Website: apple
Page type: billing-address
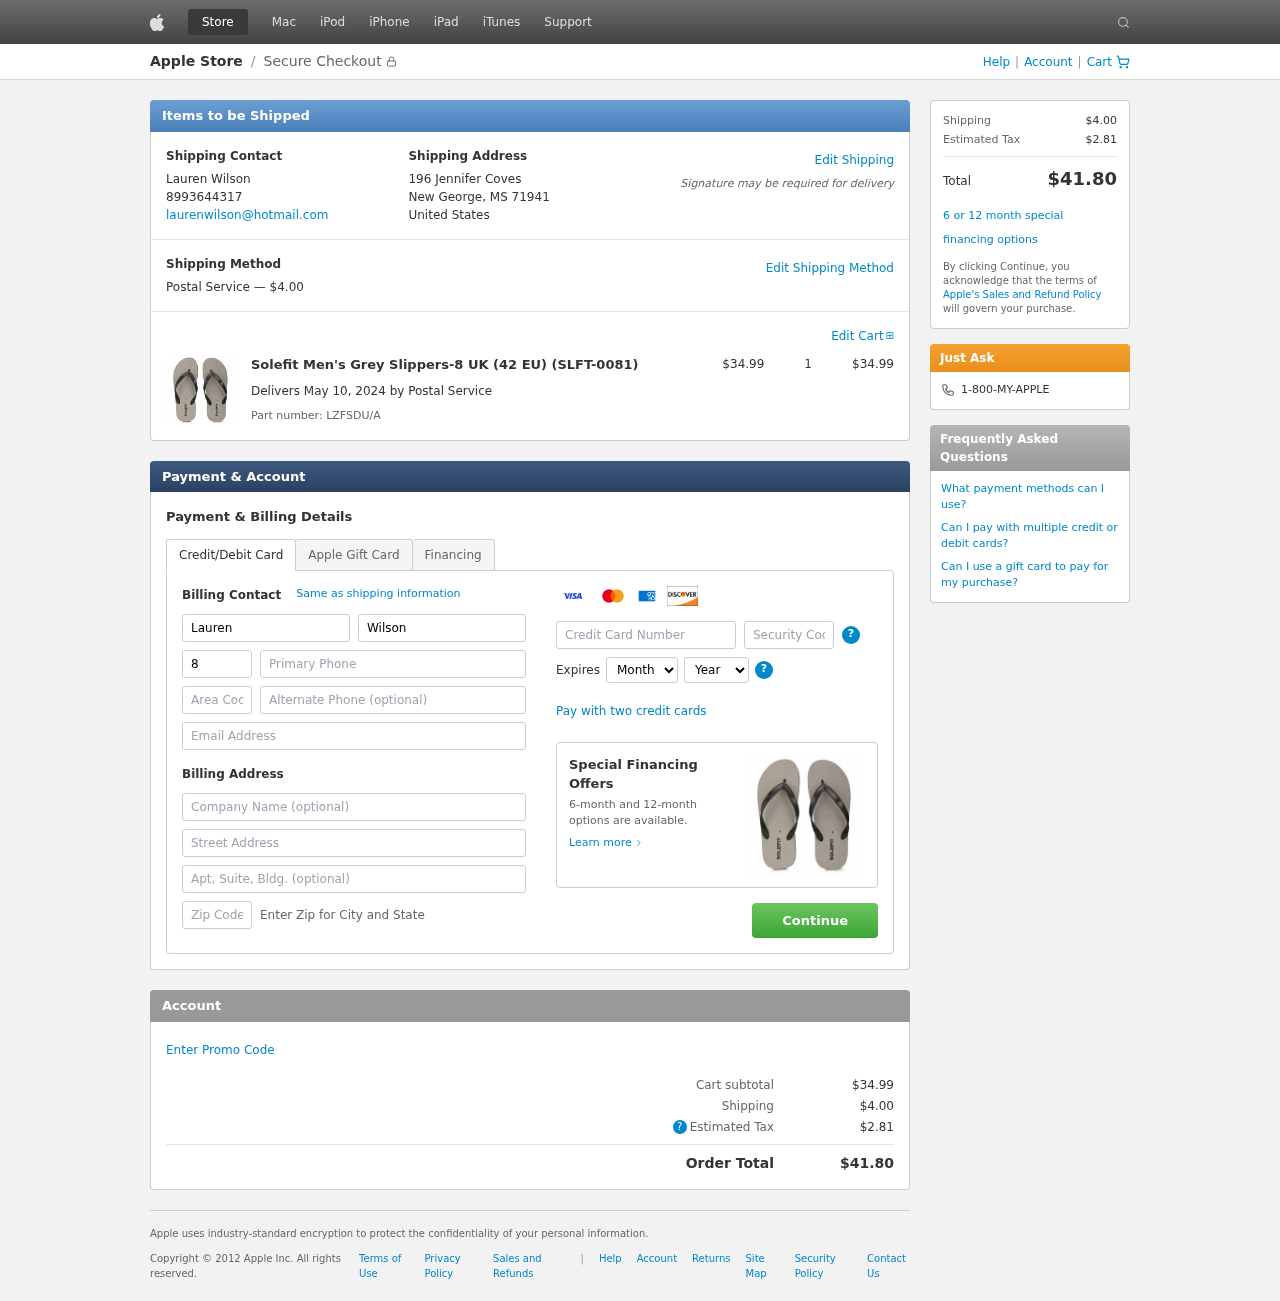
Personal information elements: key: PII_CARD_CVV
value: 017
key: PII_CARD_EXPIRY_MONTH
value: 01
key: PII_CARD_EXPIRY_YEAR
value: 29
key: PII_CARD_NUMBER
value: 6522 3725 6962 5634
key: PII_CITY_STATE_ZIP
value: New George, MS 71941
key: PII_COUNTRY
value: United States
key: PII_EMAIL
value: laurenwilson@hotmail.com
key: PII_FIRSTNAME
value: Lauren
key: PII_FULLNAME
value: Lauren Wilson
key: PII_LASTNAME
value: Wilson
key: PII_PHONE
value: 8993644317
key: PII_PHONE_AREA
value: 899
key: PII_STREET
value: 196 Jennifer Coves
Product elements: key: PRODUCT1_NAME
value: Solefit Men's Grey Slippers-8 UK (42 EU) (SLFT-0081)
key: PRODUCT1_PRICE
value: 34.99
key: PRODUCT1_QUANTITY
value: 1
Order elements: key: ORDER_SHIPPING_COST
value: $4.00
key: ORDER_SUBTOTAL
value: $34.99
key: ORDER_DELIVERY_DATE
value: May 10, 2024
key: ORDER_PART_NUMBER
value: LZFSDU/A
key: ORDER_TAX
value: $2.81
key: ORDER_TOTAL
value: $41.80